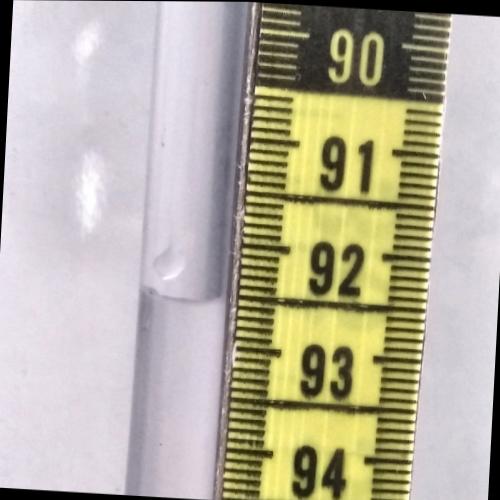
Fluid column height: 92.5 cm